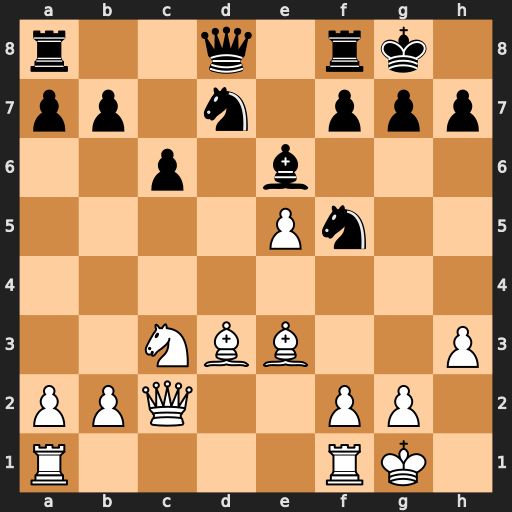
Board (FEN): r2q1rk1/pp1n1ppp/2p1b3/4Pn2/8/2NBB2P/PPQ2PP1/R4RK1
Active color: w
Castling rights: -
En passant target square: -
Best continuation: Bxf5 Bxf5 Qxf5